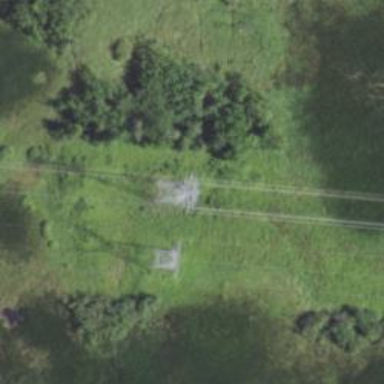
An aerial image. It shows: Lattice structure tower.